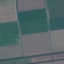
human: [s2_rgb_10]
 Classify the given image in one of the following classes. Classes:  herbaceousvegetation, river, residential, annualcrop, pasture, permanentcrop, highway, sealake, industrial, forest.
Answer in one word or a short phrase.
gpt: AnnualCrop